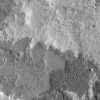
Atmospheric dust classification: not_dusty